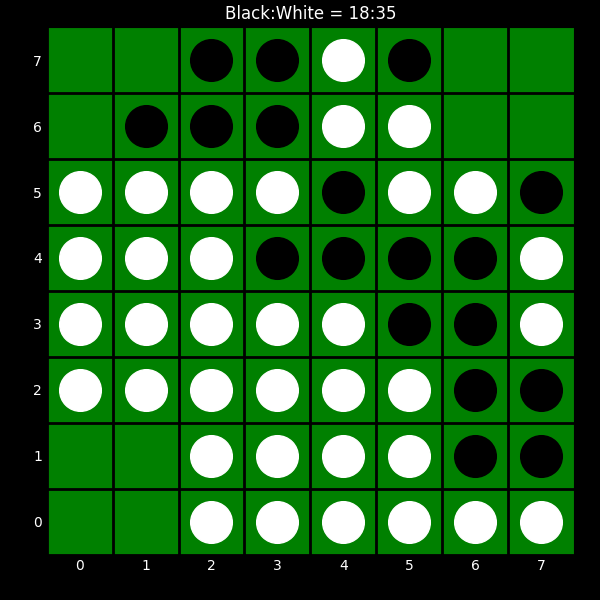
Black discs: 18
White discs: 35